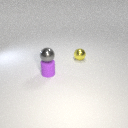
small yellow metal sphere to the right of small purple rubber cylinder